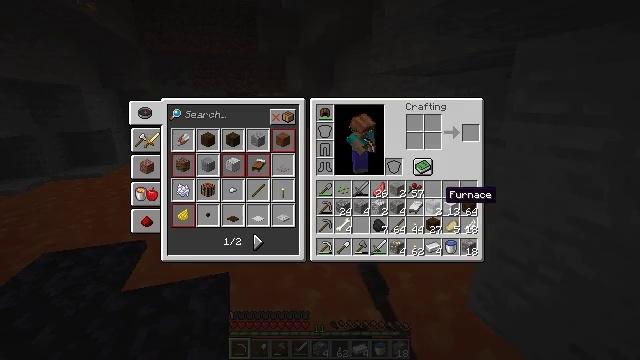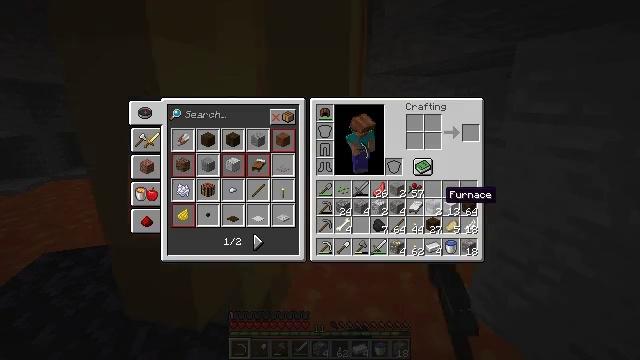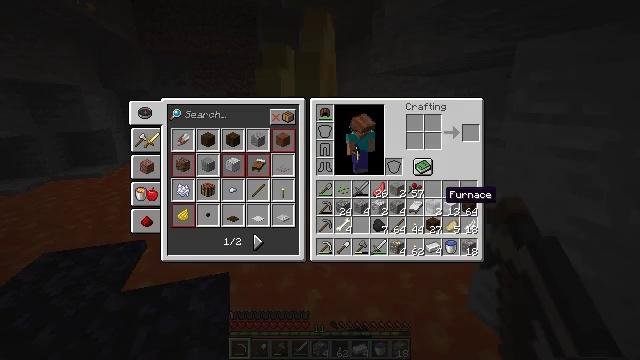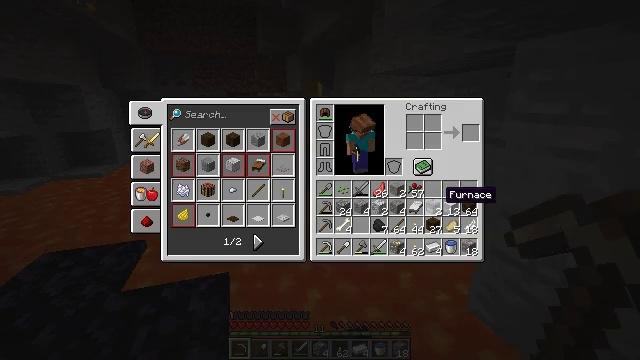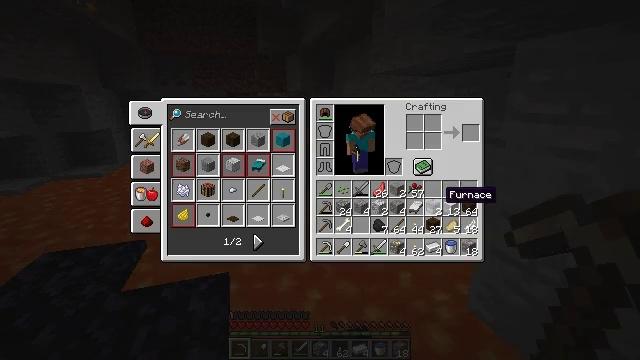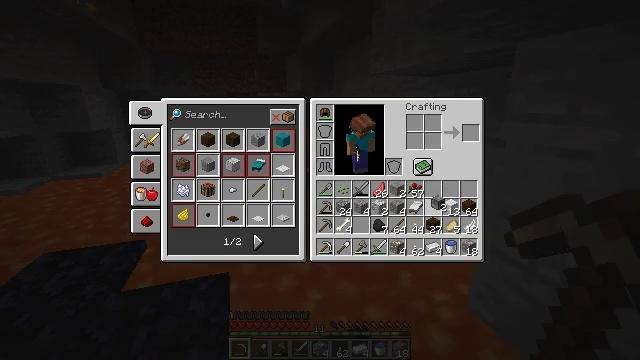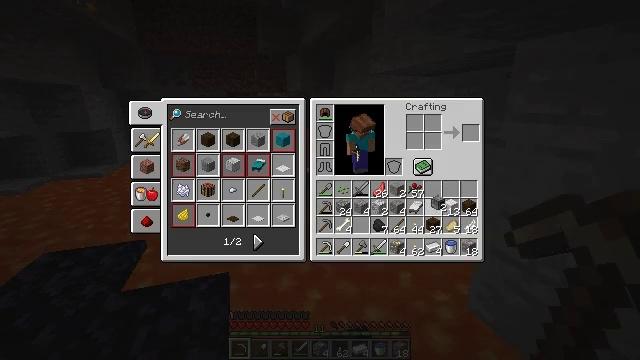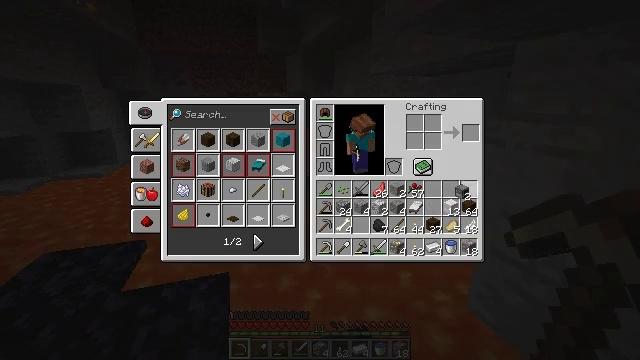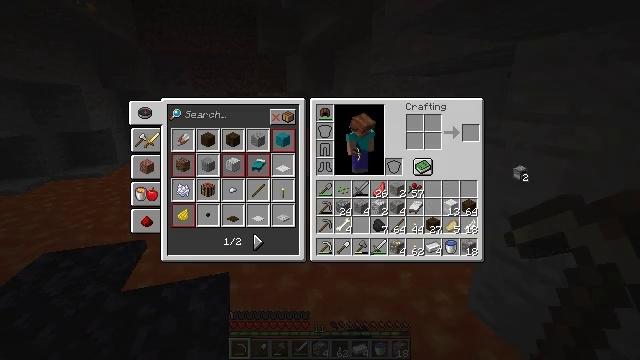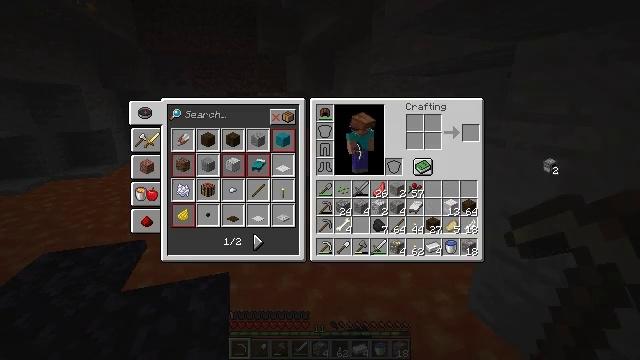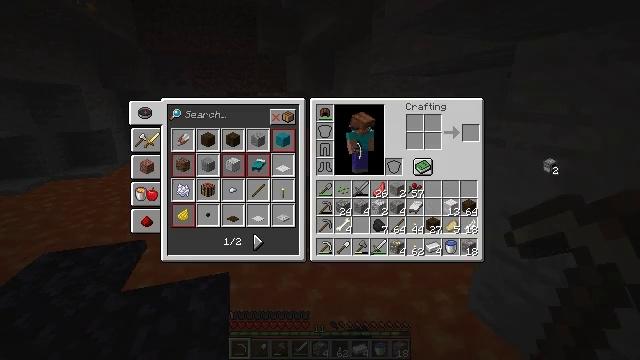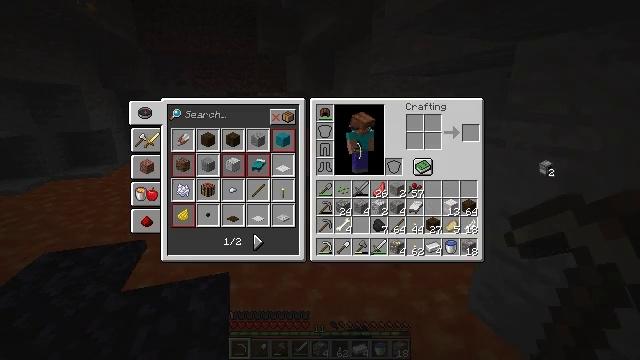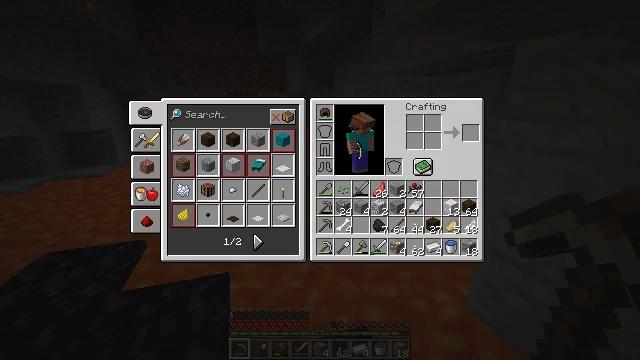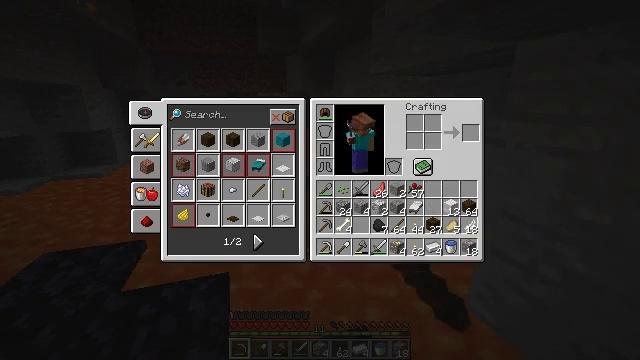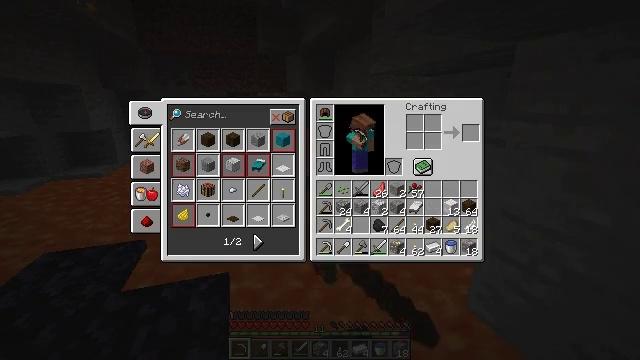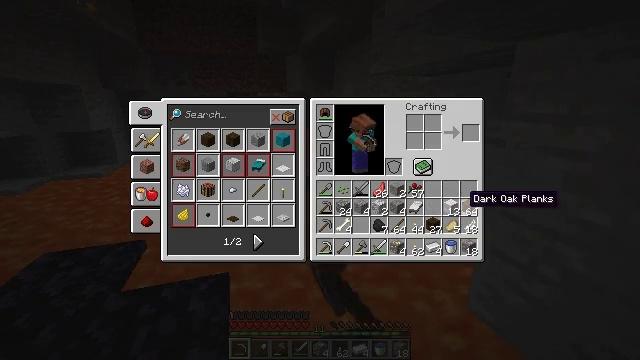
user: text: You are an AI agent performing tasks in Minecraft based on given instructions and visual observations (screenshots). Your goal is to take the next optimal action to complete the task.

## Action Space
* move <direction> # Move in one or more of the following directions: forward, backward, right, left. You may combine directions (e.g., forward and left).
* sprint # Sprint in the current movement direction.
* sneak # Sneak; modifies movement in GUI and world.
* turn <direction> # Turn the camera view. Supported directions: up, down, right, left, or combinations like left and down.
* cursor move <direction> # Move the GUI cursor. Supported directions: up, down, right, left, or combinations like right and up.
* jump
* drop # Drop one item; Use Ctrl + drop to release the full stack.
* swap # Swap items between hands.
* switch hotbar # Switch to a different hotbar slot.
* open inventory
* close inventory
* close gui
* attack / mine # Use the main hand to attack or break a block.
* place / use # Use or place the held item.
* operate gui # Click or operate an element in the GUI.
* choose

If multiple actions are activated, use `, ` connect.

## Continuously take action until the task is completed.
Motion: motion action
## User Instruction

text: Drop a furnace.
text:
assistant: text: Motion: open gui
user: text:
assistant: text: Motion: no_op
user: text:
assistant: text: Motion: no_op
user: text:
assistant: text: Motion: no_op
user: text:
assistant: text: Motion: operate gui
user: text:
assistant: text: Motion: operate gui
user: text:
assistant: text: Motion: cursor move right and up
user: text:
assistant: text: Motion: cursor move right and up
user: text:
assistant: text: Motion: cursor move right and up, operate gui
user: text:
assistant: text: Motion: operate gui
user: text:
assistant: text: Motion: operate gui
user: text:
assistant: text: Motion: cursor move left and down
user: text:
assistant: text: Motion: cursor move left and down
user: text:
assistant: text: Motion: cursor move left and down
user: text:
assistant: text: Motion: cursor move left
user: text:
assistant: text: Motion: no_op
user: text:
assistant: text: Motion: no_op